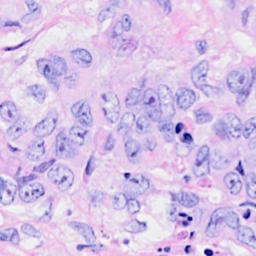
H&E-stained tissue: Breast